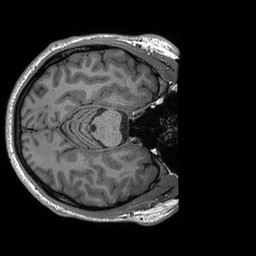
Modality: T1w
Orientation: axial
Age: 24
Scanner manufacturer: siemens
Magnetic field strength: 3 T
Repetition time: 2.3 s
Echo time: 0.00296 s